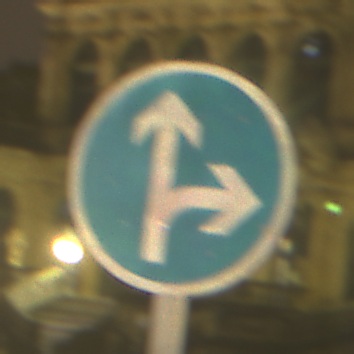
Verkehrszeichen: VorgeschriebeneFahrtrichtungGeradeausOderRechts
Umgebung: Outdoor, Urban
Tageszeit: Night
Wetter: Overcast
Licht: Artificial
Jahreszeit: NotSpecified
Kontrast: HighContrast